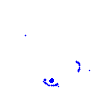
Particle: electron